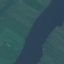
Land use / land cover class: River